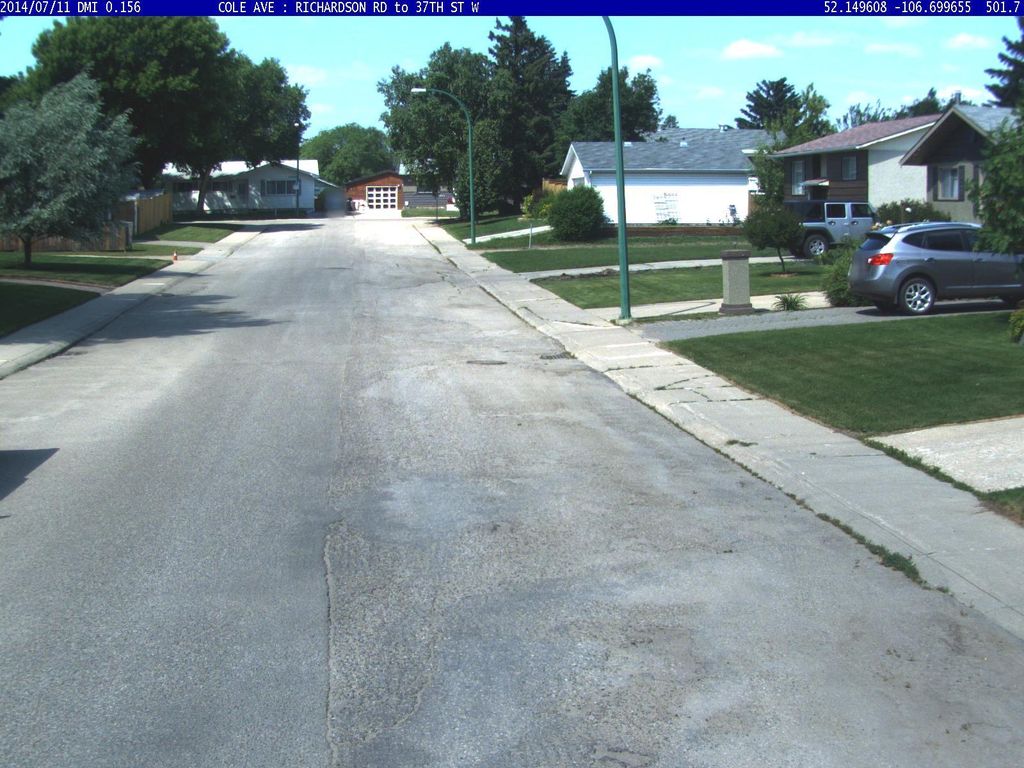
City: saskatoon